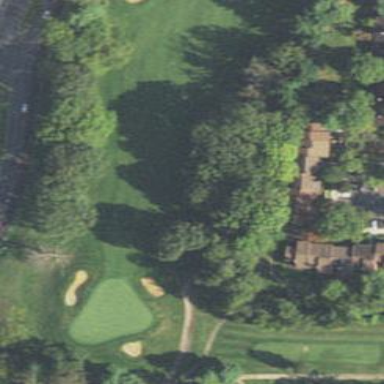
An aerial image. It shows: Golf fairway surrounded by grass.